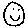
Label: smiley face